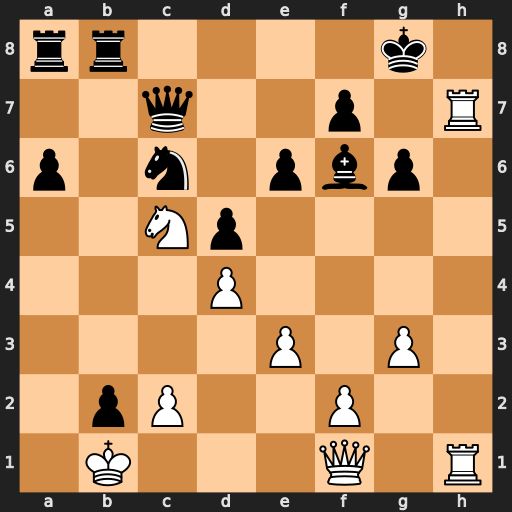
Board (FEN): rr4k1/2q2p1R/p1n1pbp1/2Np4/3P4/4P1P1/1pP2P2/1K3Q1R
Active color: w
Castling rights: -
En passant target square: -
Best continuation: Qh3 Kf8 Nxe6+